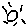
Label: sun